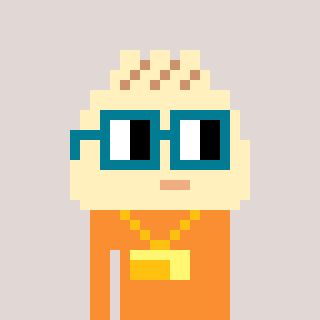
a pixel art character with square dark green glasses, a porkbao-shaped head and a orange-colored body on a warm background